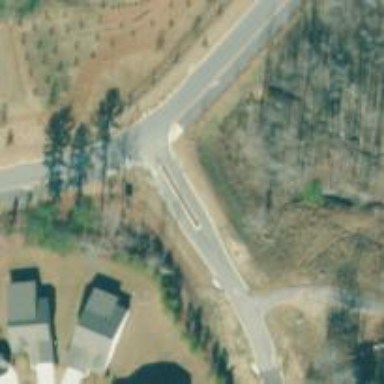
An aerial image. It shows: Uncontrolled road crossing.